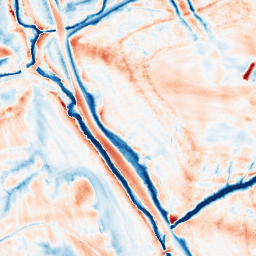
Category: edge_preserving
Decomposition family: guided
Decomposition parameters: radius: 8
eps: 0.001
Upsampling method: regularized
Upsampling parameters: scale: 2
lambda_reg: 0.01
Upsampling scale: 2